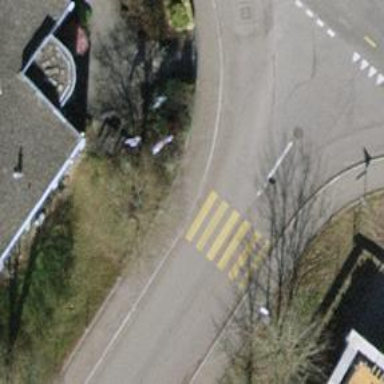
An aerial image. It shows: Uncontrolled crossing on the road.